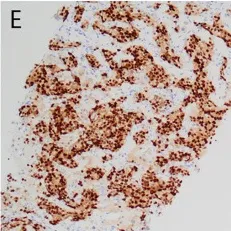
Histopathology of prostate and liver tumor. With expression of AR.
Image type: pathology (immunostaining)